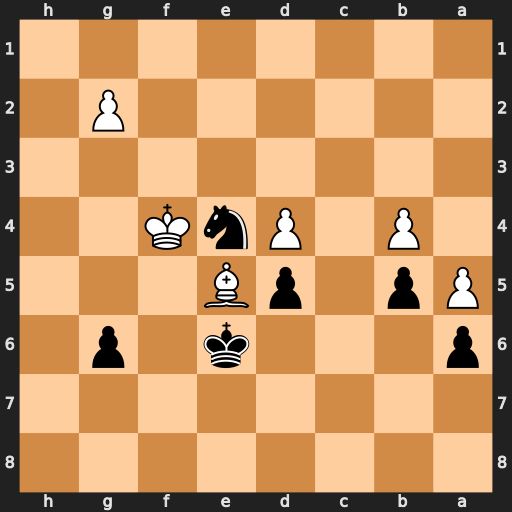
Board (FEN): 8/8/p3k1p1/Pp1pB3/1P1PnK2/8/6P1/8
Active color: b
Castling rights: -
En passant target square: -
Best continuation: Nf2 Bc7 Nd3+